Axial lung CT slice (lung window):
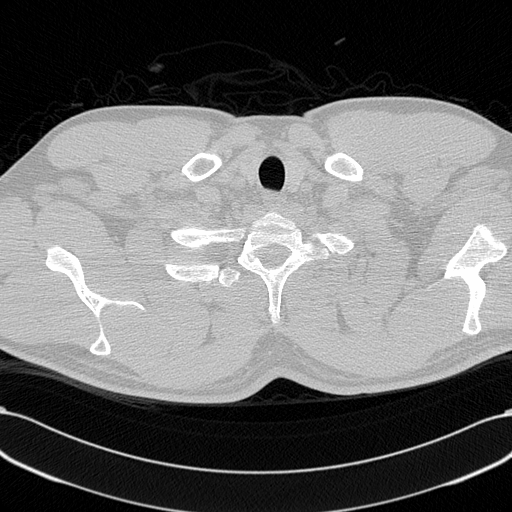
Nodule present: no